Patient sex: M
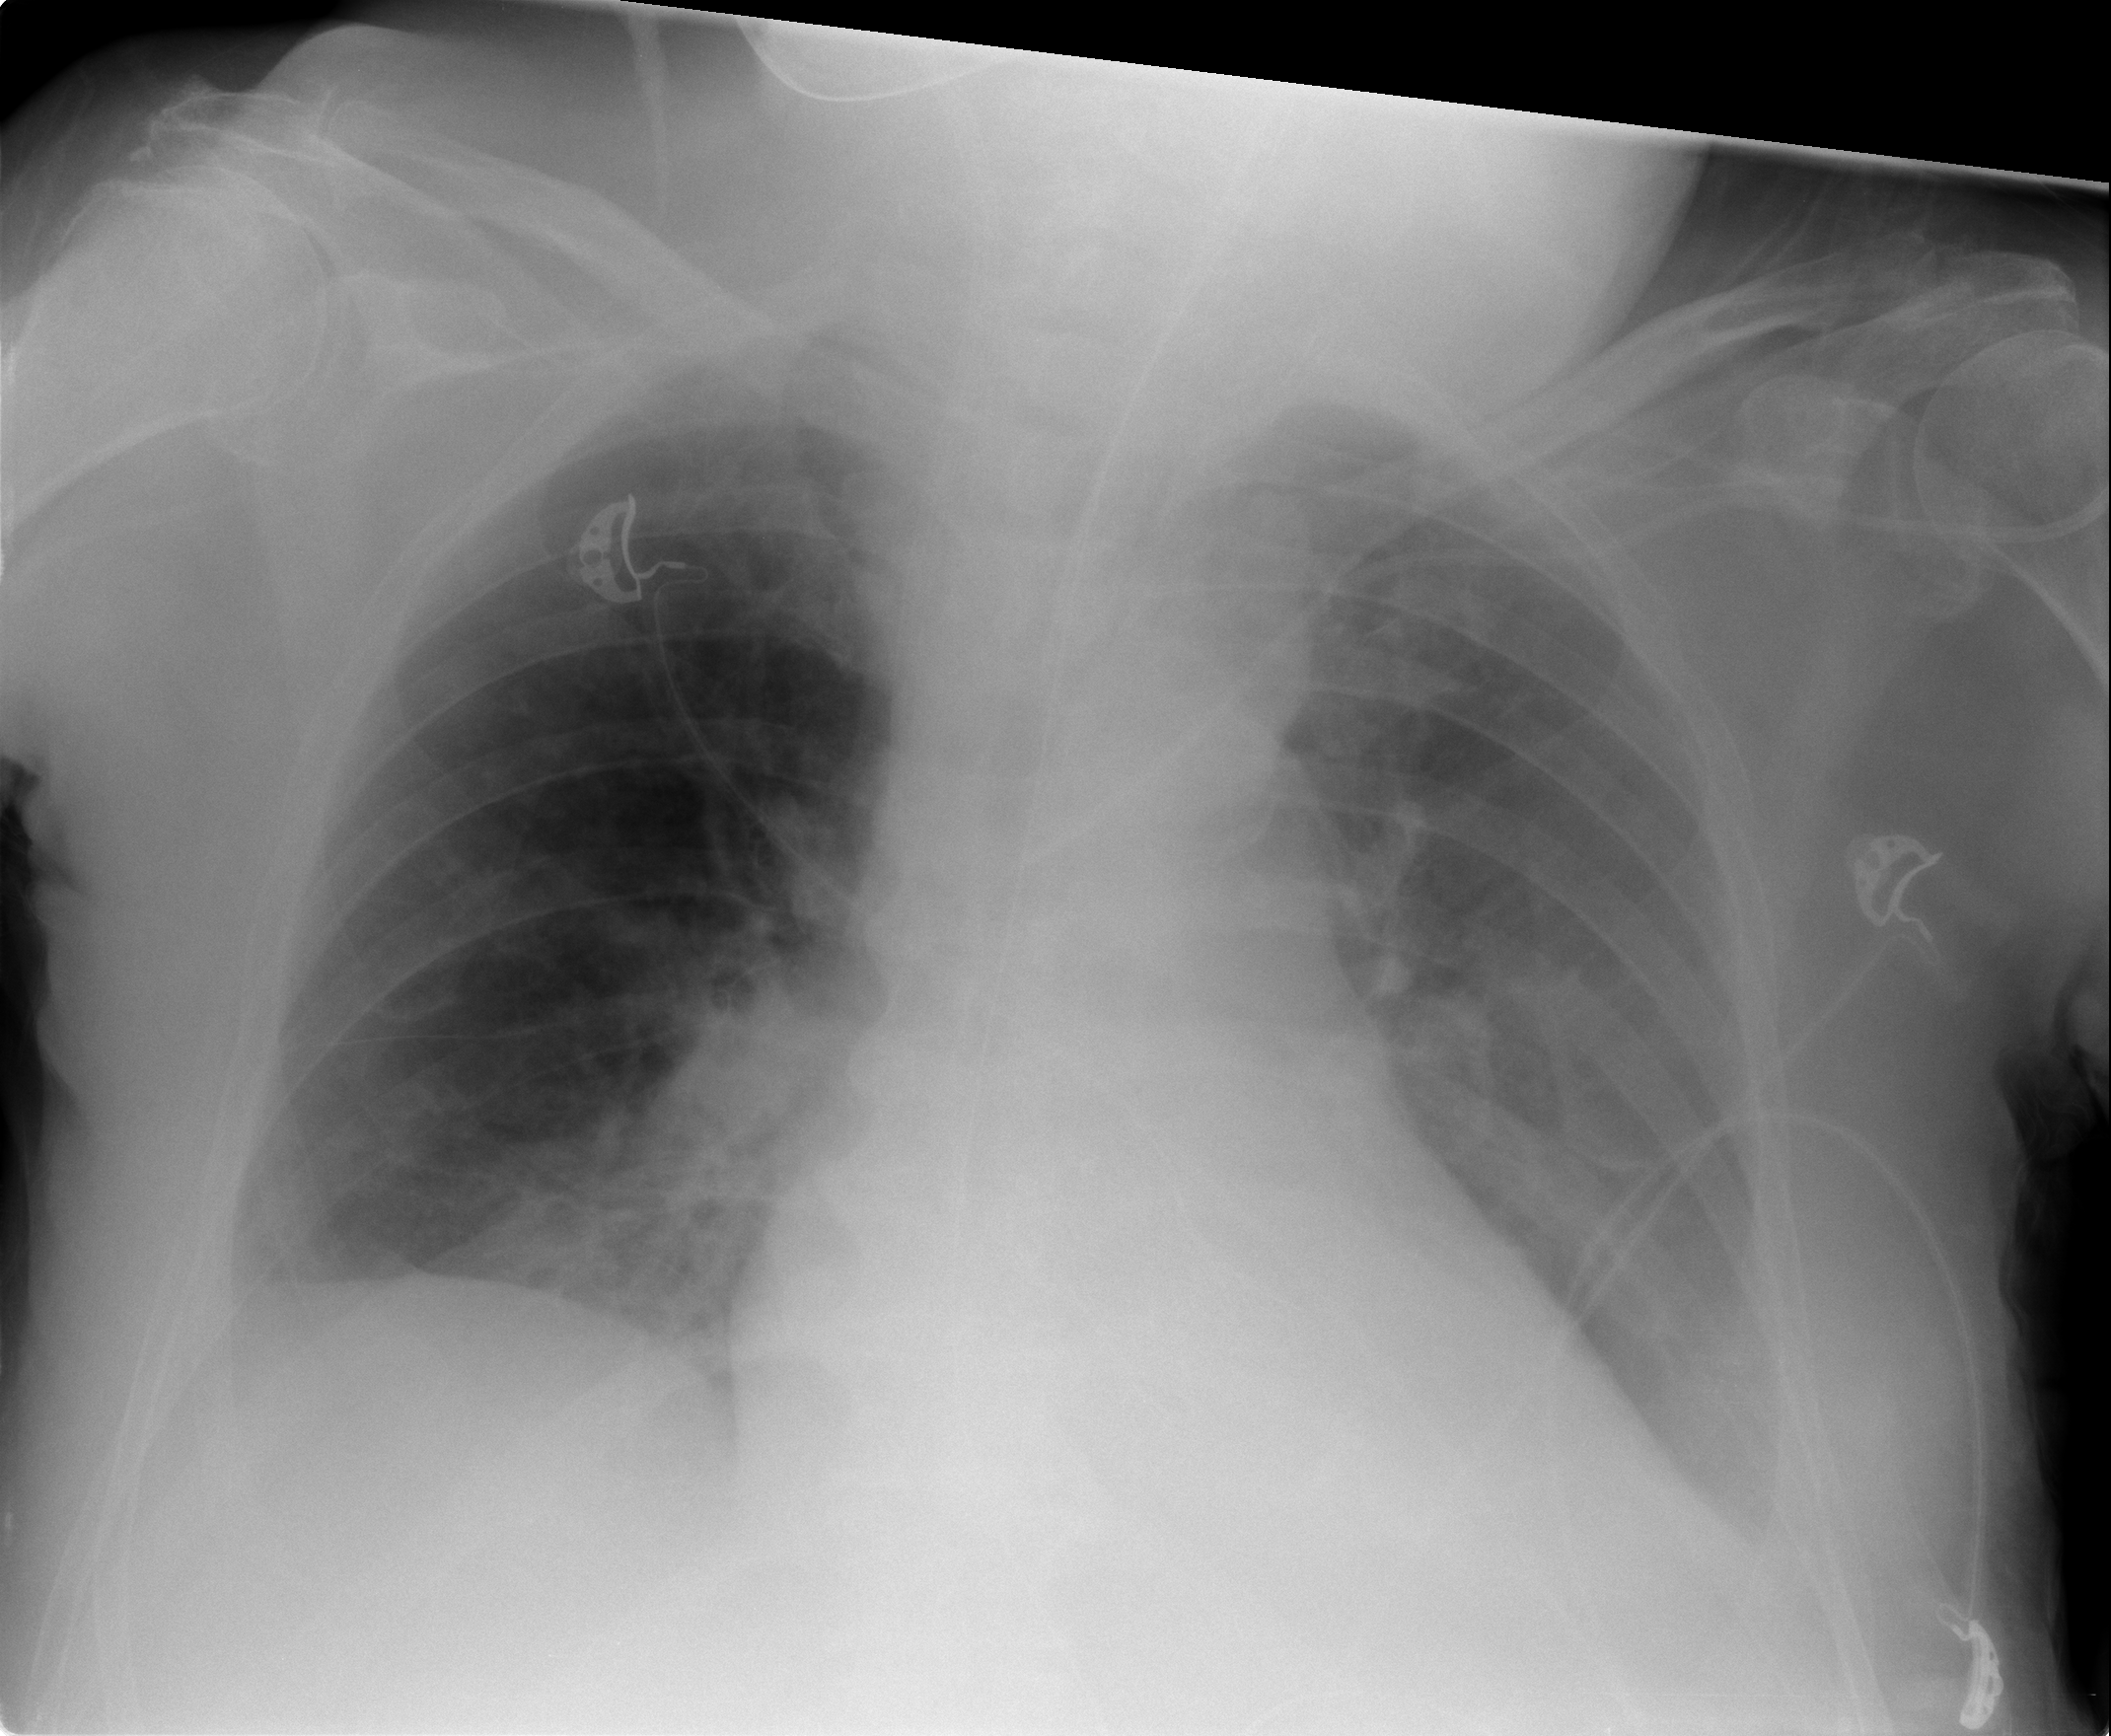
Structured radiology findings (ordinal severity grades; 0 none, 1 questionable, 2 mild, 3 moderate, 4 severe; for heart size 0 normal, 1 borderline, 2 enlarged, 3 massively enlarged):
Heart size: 1
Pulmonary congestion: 0
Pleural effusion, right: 0
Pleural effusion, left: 2
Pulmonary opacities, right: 2
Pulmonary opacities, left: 0
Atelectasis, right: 2
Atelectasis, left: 0